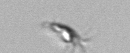
Label: Calciopappus